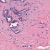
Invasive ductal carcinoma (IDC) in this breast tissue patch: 1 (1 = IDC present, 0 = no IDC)